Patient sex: M
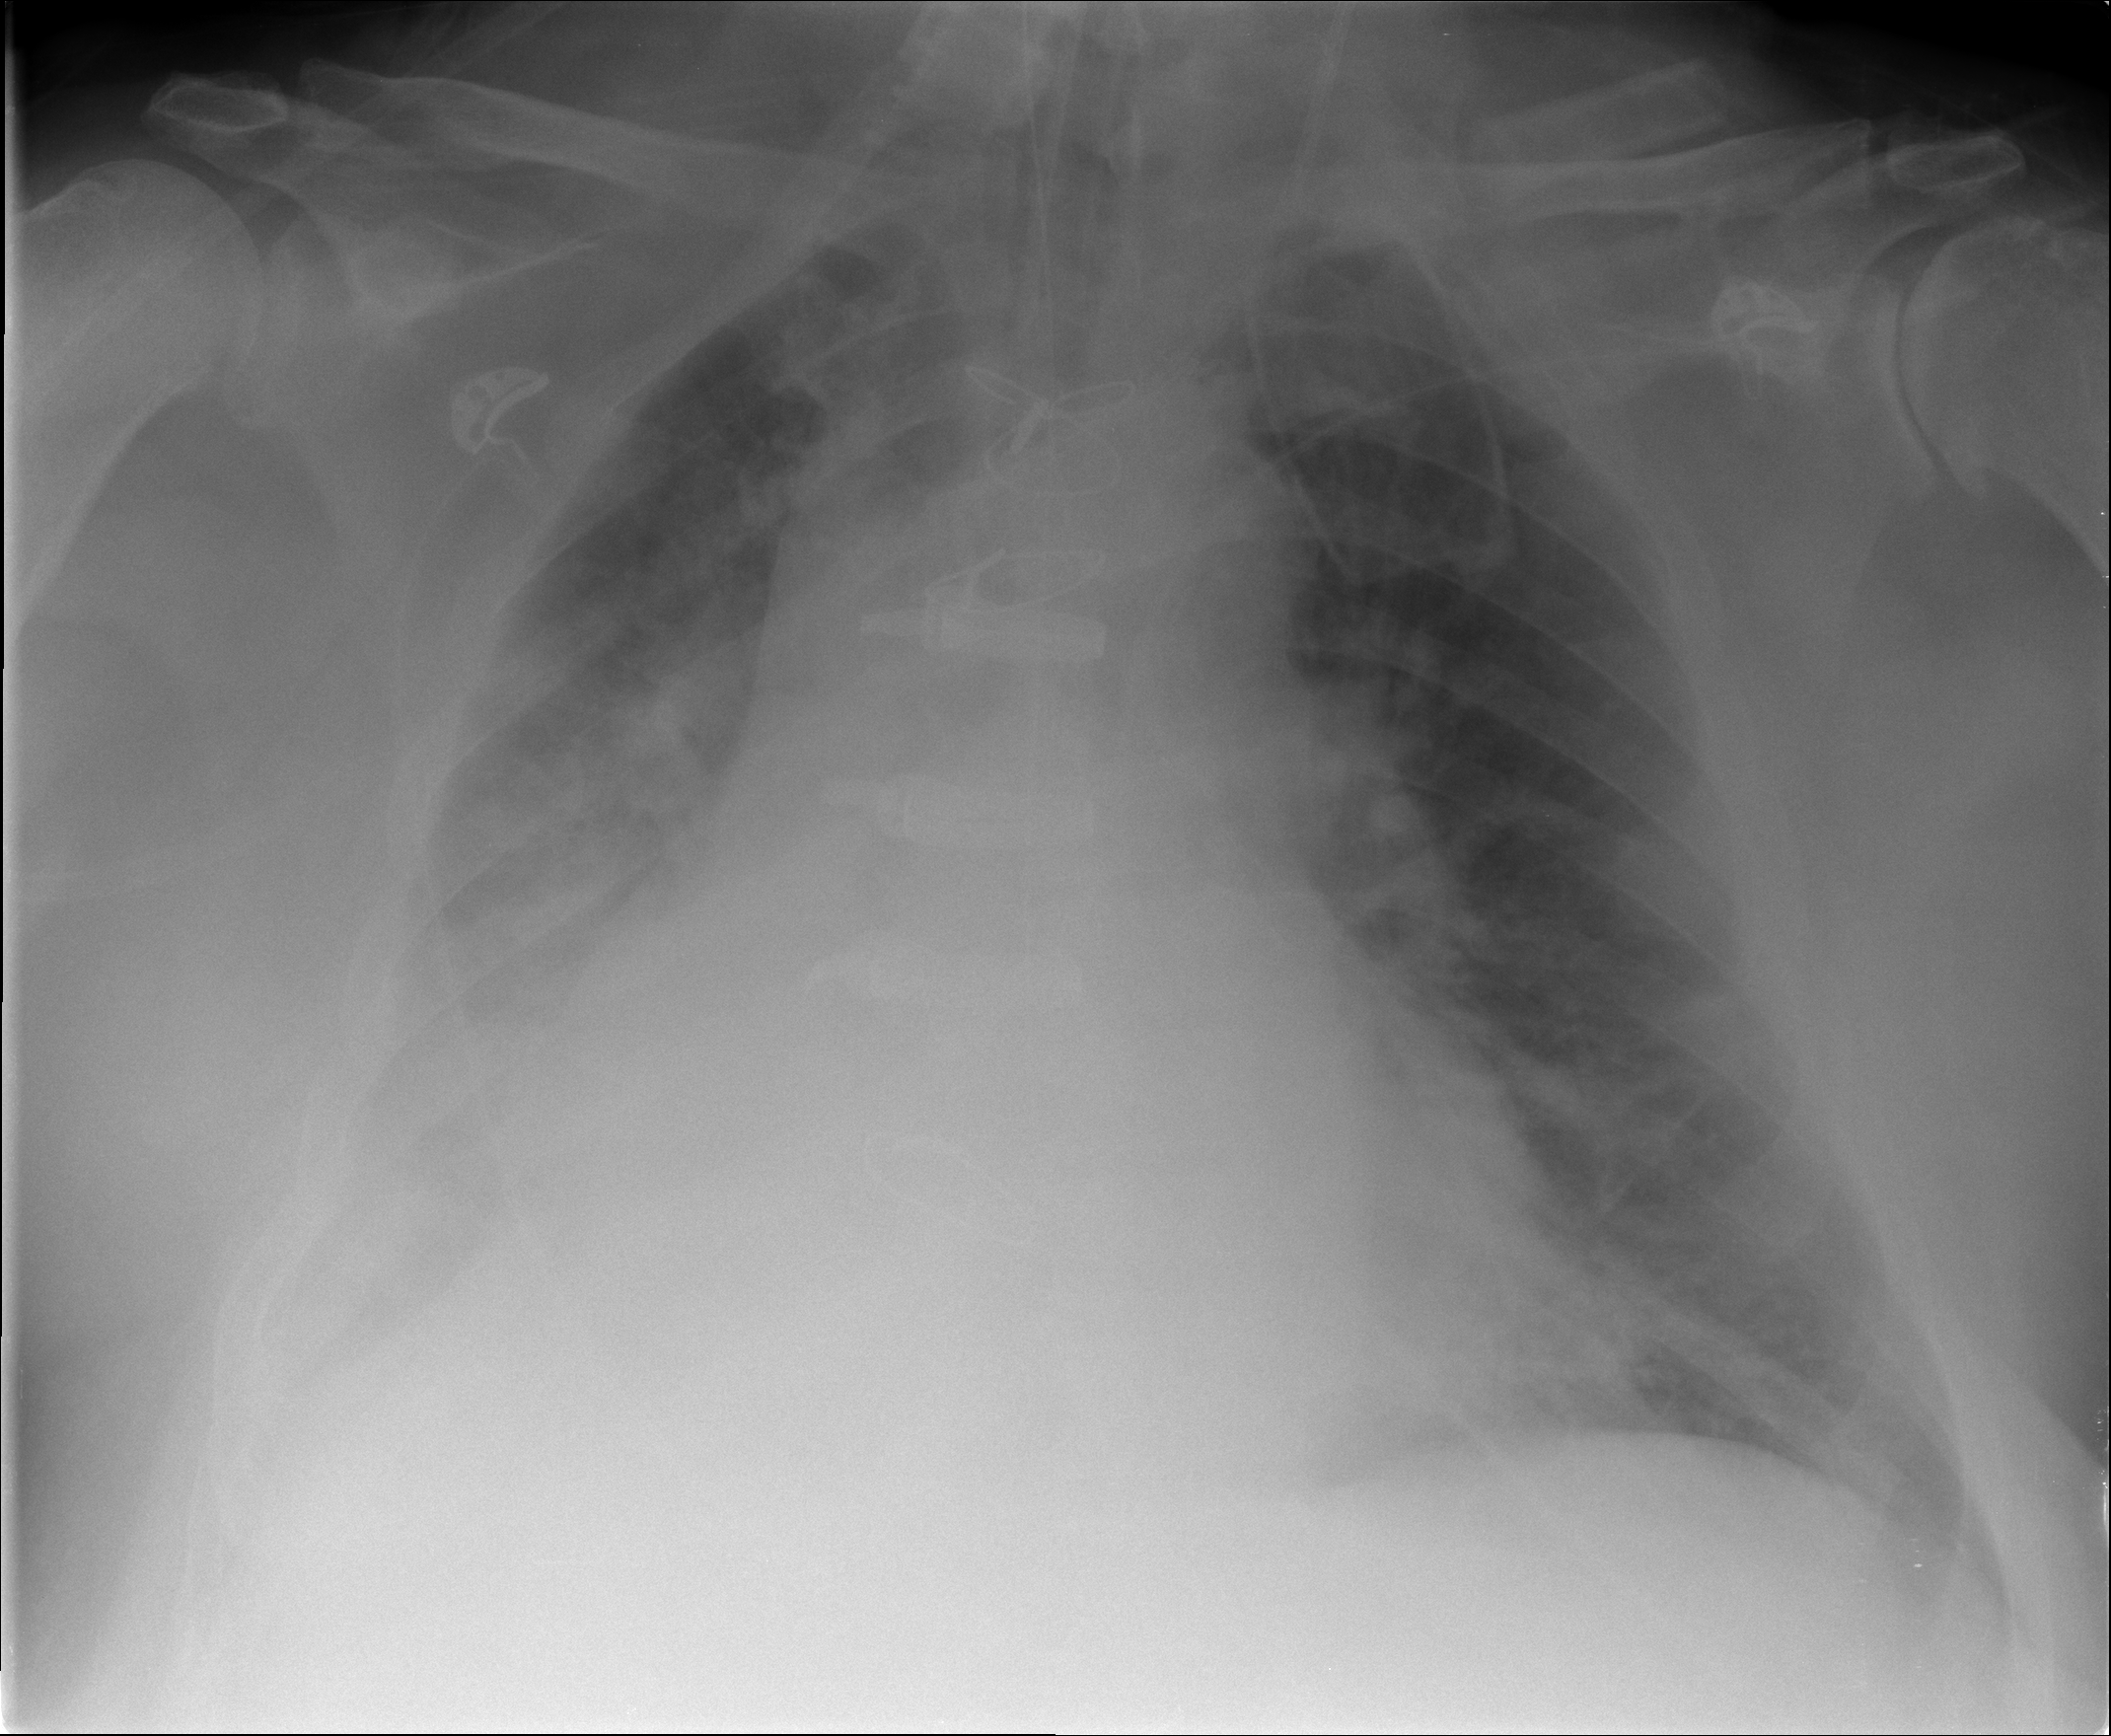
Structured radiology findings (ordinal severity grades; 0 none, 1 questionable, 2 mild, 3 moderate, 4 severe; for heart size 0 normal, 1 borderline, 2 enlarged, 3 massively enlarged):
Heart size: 2
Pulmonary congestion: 0
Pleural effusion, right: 2
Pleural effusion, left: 0
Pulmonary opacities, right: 3
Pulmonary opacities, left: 0
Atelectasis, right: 2
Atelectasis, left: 0